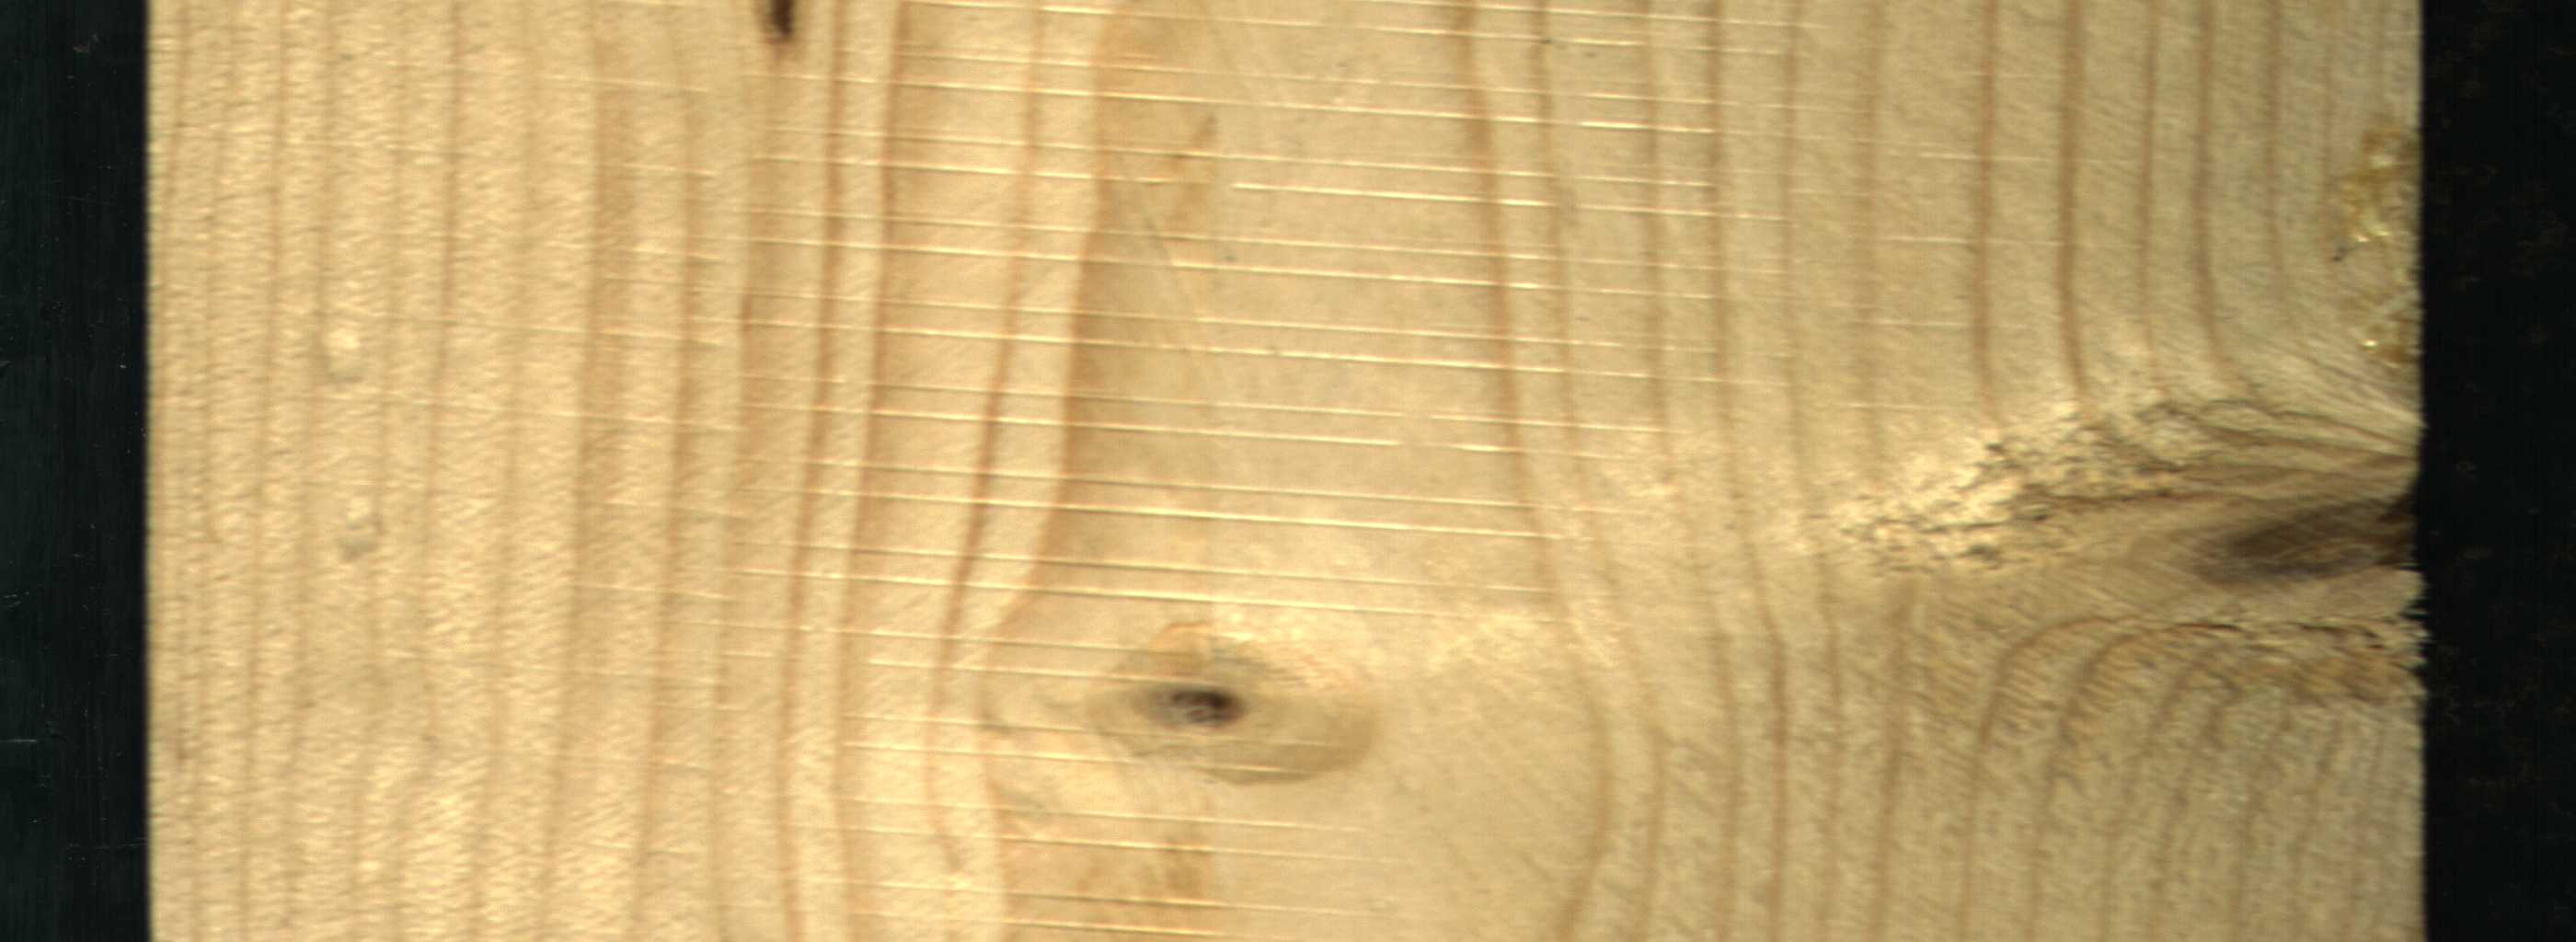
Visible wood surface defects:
resin
resin
Dead_Knot
Live_Knot
Live_Knot